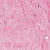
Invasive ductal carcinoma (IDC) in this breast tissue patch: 0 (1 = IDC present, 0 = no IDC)